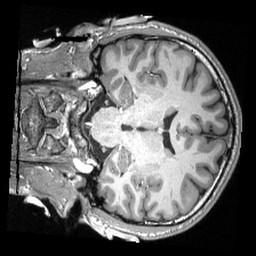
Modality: T1w
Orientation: coronal